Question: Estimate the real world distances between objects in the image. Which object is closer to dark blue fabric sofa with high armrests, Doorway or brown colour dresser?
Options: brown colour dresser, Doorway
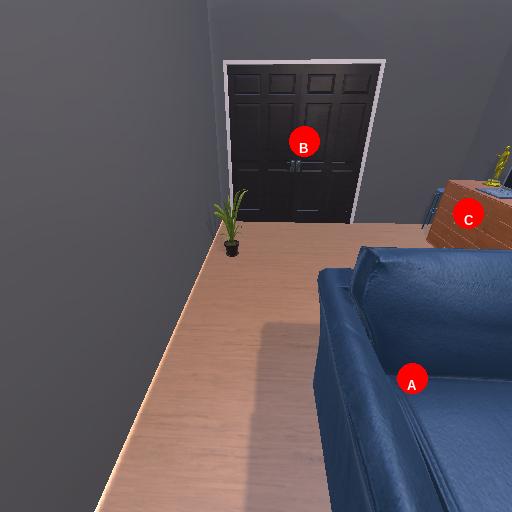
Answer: brown colour dresser